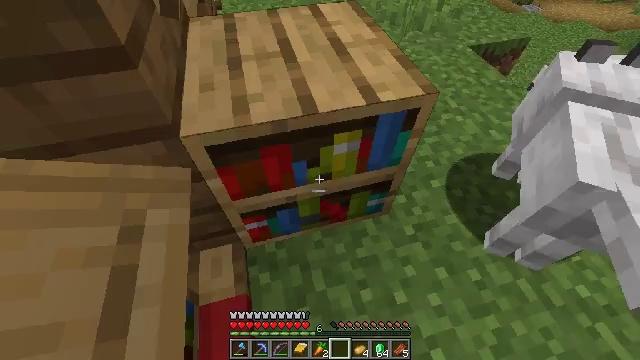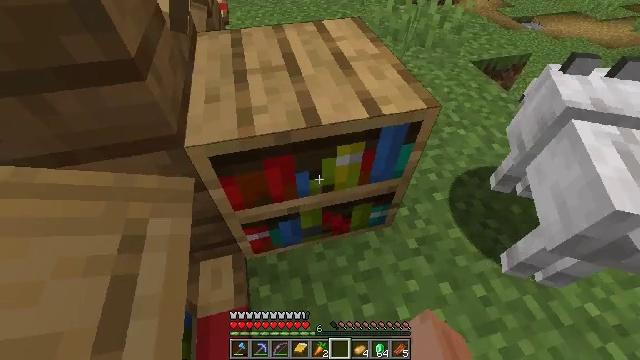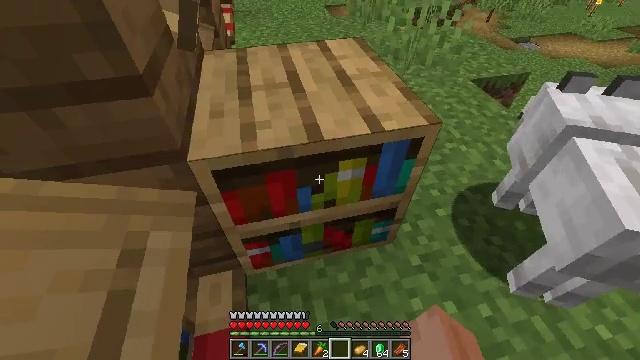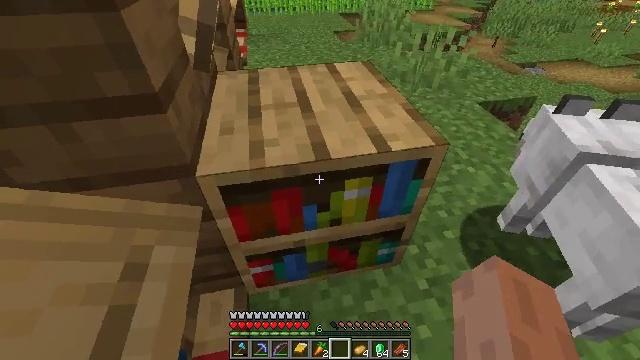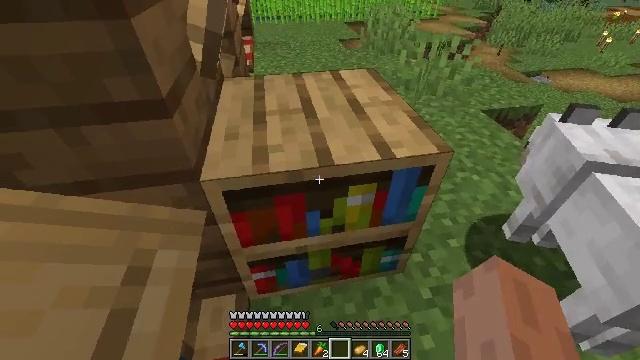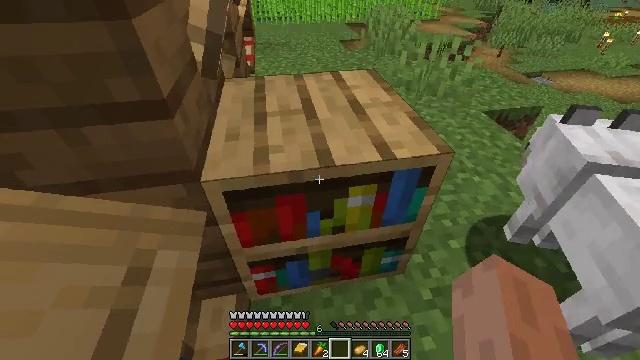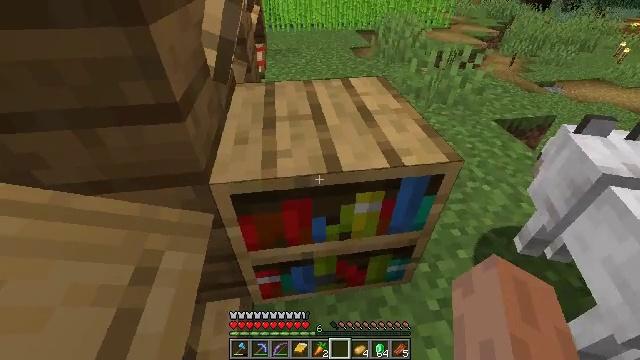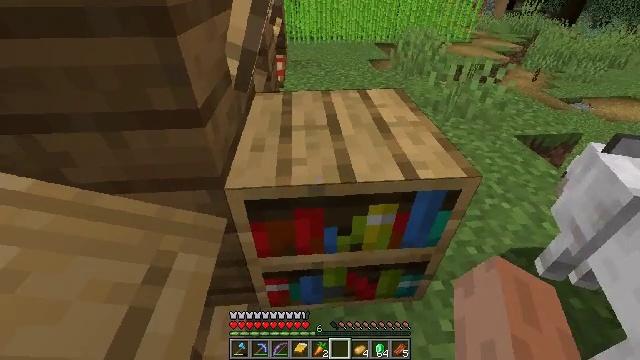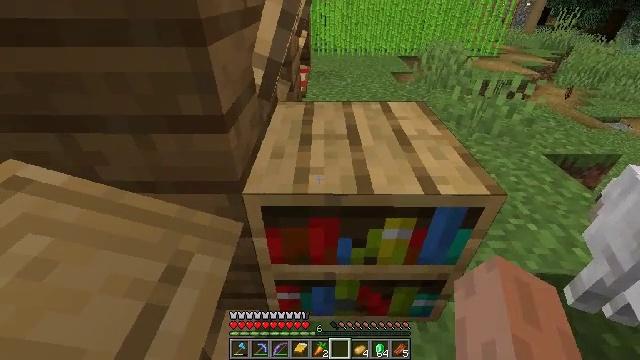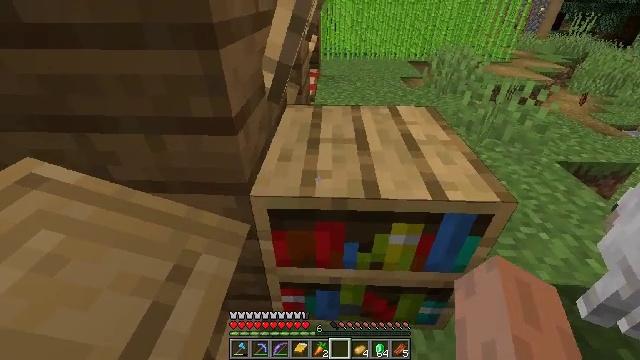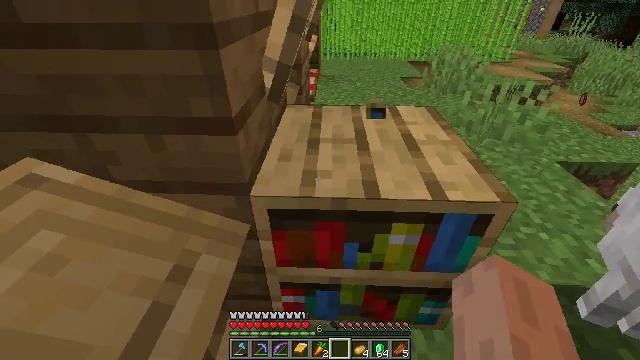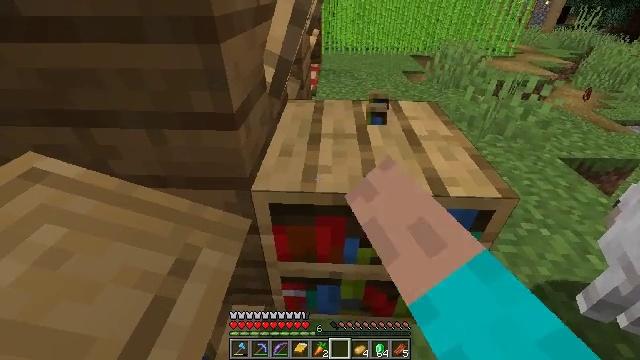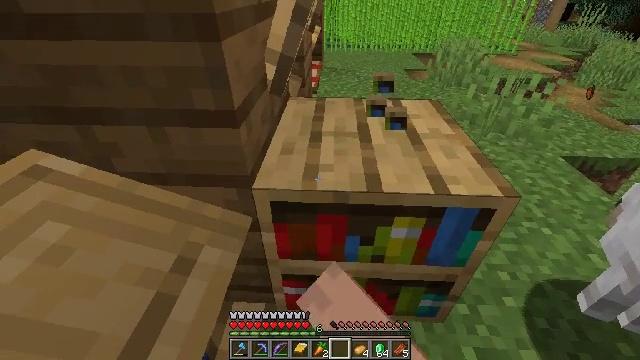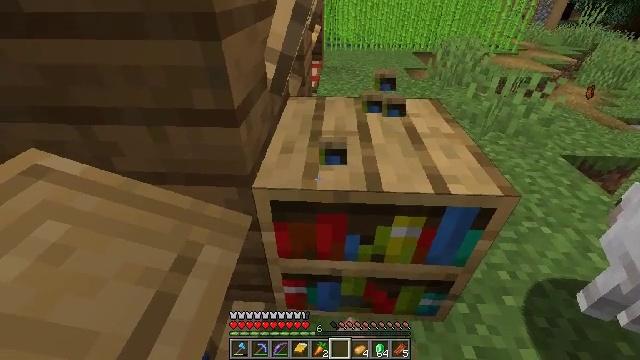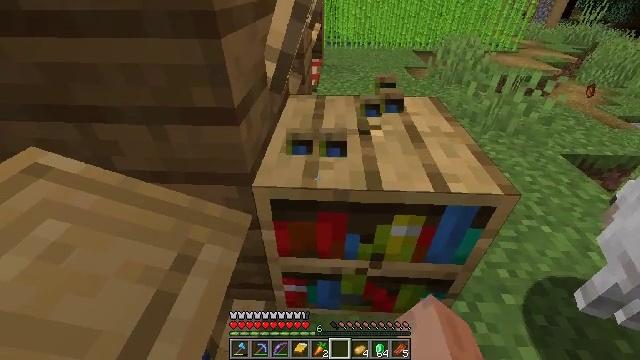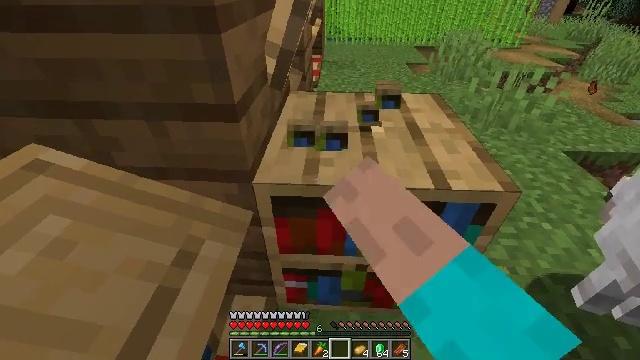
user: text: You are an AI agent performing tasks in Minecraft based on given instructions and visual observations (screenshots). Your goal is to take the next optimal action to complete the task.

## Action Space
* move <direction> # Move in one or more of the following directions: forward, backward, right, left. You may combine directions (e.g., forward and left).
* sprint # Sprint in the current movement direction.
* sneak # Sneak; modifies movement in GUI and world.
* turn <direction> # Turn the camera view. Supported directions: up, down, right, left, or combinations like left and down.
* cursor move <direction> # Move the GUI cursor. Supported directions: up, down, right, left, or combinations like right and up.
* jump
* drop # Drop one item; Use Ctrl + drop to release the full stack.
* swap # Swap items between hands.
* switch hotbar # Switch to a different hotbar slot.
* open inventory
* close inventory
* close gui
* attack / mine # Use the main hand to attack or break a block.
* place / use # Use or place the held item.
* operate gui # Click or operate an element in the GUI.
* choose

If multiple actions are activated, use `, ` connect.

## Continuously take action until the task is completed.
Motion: motion action
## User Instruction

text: Reclaim bookshelf materials.
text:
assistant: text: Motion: turn up
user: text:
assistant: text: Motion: turn up
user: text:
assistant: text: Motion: turn left and up
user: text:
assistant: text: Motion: turn left and up
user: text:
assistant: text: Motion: no_op
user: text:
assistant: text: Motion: turn left and up
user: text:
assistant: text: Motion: turn left and up
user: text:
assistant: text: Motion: turn left and up
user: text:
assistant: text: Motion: turn left
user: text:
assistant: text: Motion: attack / mine
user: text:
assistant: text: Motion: turn down, attack / mine
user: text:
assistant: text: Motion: attack / mine
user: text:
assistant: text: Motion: attack / mine
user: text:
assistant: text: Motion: attack / mine
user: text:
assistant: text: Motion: attack / mine
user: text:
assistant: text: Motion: attack / mine
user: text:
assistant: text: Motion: attack / mine
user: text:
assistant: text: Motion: attack / mine
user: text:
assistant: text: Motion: attack / mine, switch to hotbar 1
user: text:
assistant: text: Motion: attack / mine, switch to hotbar 1
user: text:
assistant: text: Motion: attack / mine, switch to hotbar 1
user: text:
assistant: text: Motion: attack / mine
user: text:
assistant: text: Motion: attack / mine
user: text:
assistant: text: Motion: attack / mine
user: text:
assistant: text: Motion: attack / mine
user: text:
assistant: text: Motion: attack / mine
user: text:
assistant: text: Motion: attack / mine
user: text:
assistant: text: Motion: attack / mine